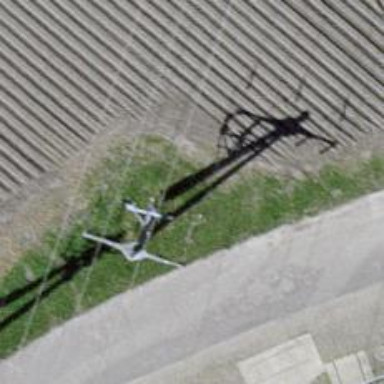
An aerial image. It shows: Three cables of power line.